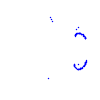
Particle: proton